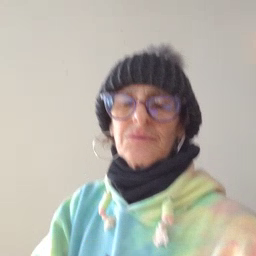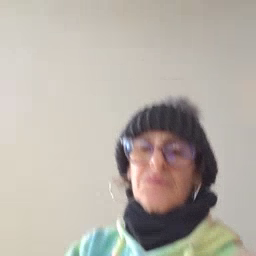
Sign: scissors